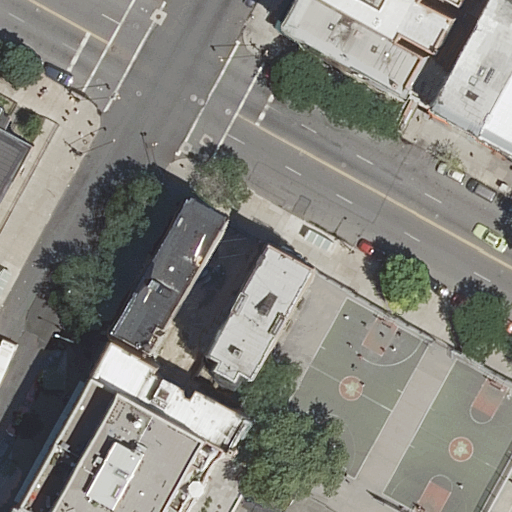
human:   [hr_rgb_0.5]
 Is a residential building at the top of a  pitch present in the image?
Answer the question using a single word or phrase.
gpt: yes

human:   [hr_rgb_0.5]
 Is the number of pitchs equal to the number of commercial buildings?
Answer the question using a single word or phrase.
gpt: no

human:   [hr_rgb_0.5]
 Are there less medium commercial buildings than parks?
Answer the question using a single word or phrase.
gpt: yes

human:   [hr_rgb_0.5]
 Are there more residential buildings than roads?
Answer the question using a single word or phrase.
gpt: yes

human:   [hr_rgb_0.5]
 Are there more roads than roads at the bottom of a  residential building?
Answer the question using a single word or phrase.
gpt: no

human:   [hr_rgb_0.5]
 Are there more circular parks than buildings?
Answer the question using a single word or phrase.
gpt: no

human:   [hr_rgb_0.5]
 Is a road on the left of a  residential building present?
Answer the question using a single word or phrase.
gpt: yes

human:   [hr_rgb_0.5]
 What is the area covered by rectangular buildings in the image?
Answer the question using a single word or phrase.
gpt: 1047m2

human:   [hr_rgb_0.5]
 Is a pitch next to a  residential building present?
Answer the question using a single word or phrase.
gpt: yes

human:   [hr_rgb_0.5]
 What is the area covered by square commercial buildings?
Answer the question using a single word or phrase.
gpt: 0m2

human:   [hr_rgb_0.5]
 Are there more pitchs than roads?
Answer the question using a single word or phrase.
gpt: no

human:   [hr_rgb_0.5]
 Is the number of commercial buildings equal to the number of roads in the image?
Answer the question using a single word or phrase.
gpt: no

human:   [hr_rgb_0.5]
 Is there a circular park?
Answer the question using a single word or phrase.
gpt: no

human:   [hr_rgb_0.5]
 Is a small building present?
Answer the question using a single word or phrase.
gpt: yes

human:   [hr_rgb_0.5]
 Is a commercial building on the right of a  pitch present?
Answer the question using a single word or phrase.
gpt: no

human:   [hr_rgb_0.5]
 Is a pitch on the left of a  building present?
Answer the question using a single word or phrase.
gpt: yes

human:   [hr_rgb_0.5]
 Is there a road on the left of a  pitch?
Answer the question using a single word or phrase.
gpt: yes

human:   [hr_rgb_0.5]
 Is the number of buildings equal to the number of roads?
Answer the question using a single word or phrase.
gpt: no

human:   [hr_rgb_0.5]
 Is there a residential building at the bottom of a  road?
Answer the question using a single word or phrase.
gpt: yes

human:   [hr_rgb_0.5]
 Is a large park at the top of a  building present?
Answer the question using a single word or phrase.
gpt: no

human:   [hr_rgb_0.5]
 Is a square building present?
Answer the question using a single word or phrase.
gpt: no

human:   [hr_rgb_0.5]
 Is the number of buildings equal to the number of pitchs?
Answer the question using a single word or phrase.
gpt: no

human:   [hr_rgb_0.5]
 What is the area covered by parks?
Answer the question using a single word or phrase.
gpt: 1965m2

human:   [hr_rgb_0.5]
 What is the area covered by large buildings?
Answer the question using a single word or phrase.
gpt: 786m2

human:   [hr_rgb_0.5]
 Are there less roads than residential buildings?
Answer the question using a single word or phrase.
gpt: yes

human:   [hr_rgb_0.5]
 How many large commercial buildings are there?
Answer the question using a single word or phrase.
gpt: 0

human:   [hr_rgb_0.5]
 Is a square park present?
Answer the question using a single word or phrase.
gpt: no

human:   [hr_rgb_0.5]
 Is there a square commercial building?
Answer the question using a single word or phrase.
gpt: no

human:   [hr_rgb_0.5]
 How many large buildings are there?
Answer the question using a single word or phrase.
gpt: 1

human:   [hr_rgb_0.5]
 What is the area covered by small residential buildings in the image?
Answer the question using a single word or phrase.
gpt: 119m2

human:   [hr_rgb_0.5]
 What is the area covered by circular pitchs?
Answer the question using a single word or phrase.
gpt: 0m2

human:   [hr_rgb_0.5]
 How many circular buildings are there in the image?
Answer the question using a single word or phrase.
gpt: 0

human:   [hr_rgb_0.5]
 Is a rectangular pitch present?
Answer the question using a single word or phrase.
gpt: yes

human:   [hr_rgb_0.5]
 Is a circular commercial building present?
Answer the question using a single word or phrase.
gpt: no

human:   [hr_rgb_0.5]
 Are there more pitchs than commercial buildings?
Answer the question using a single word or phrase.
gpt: yes

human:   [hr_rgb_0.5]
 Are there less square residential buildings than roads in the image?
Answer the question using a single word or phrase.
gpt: yes